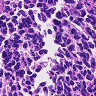
Metastatic tissue present: no